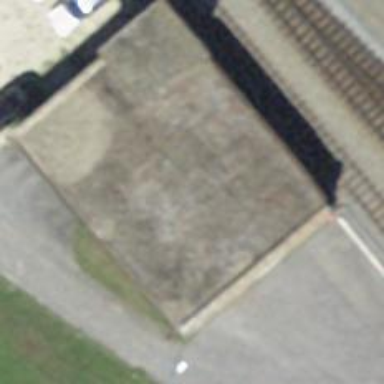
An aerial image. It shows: Power substation.